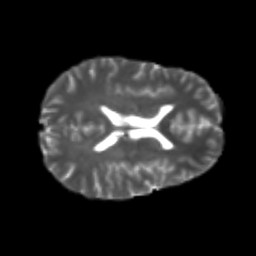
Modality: T2w
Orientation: axial
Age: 20
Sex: male
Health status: healthy
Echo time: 0.074 s